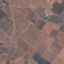
Land use / land cover class: PermanentCrop